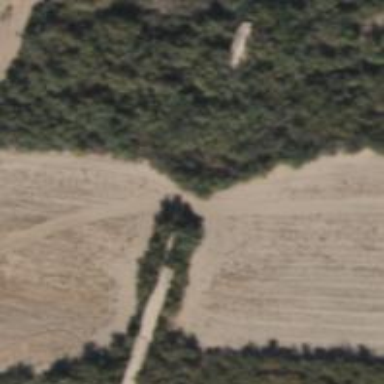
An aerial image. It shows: Abandoned historic bridge.